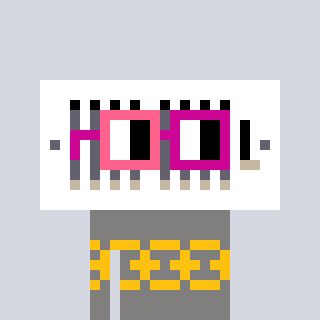
a pixel art character with square pink and red glasses, a vent-shaped head and a bluegrey-colored body on a cool background